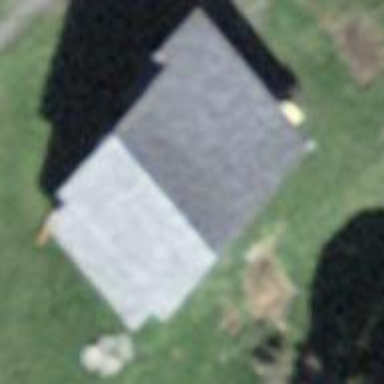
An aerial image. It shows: Barn.